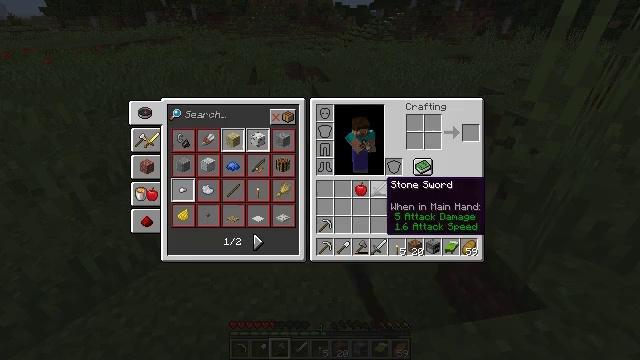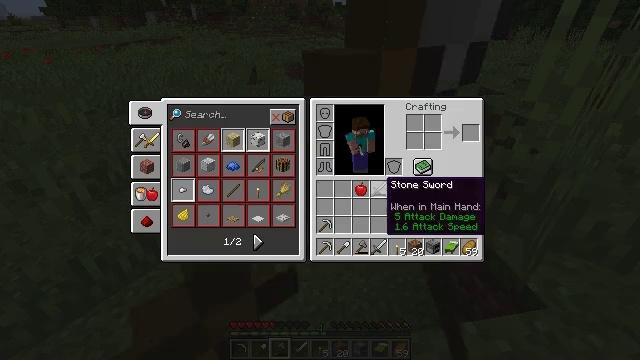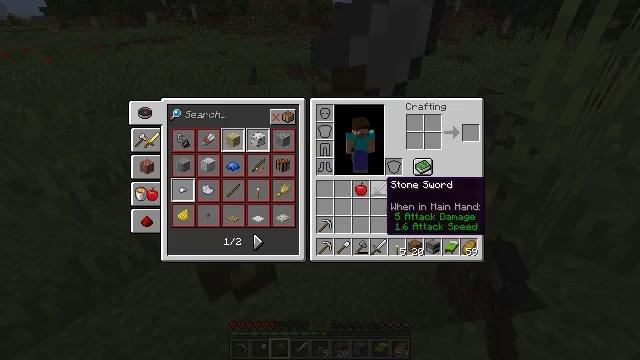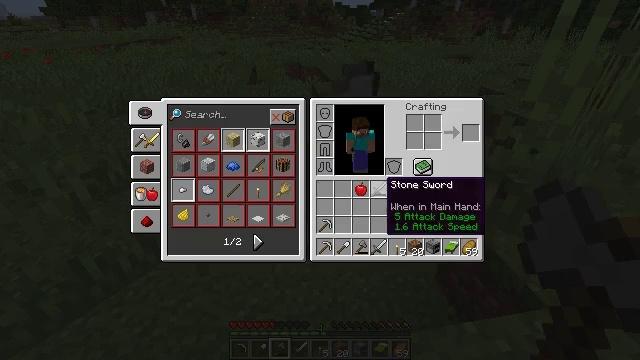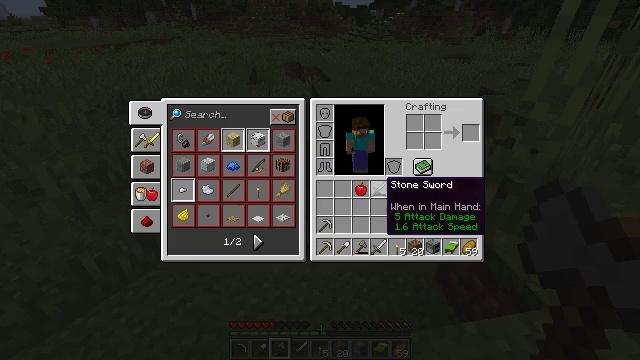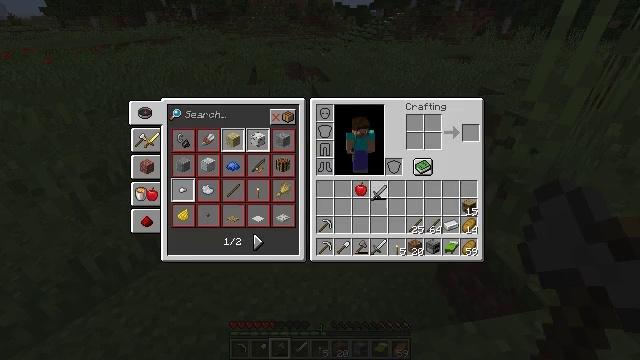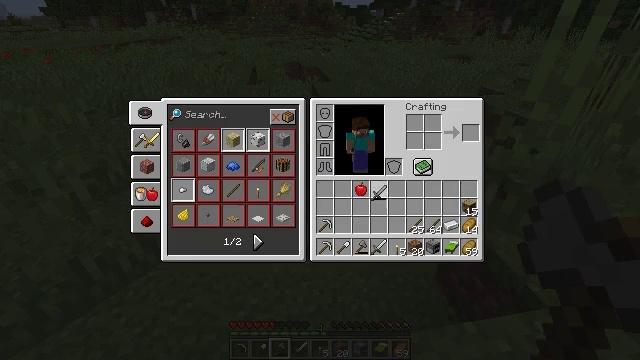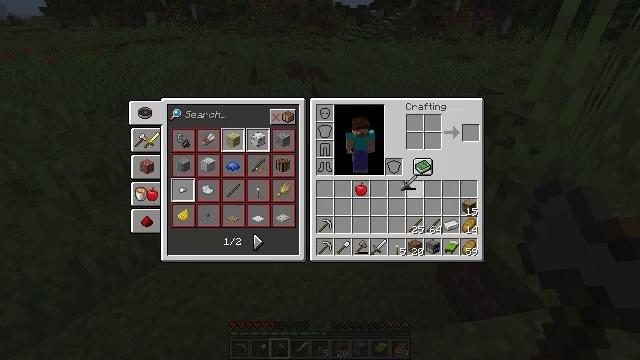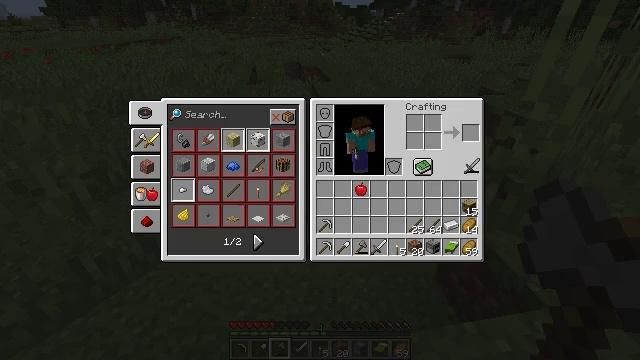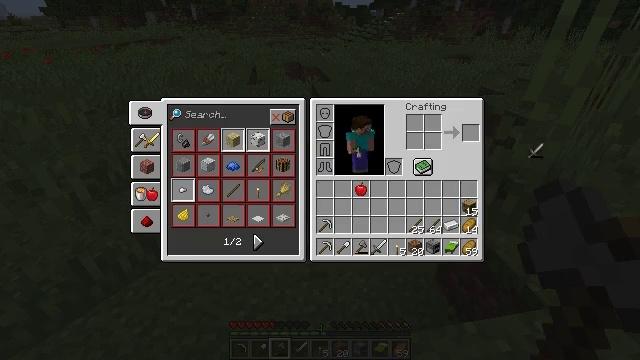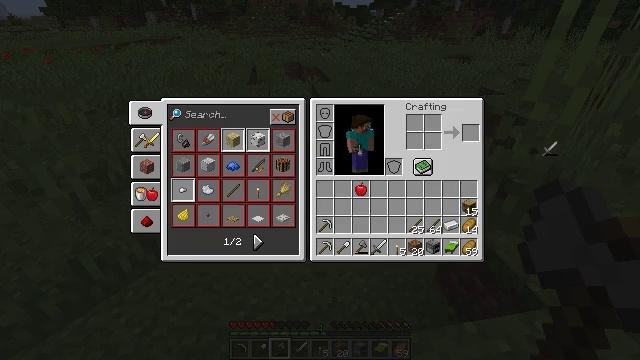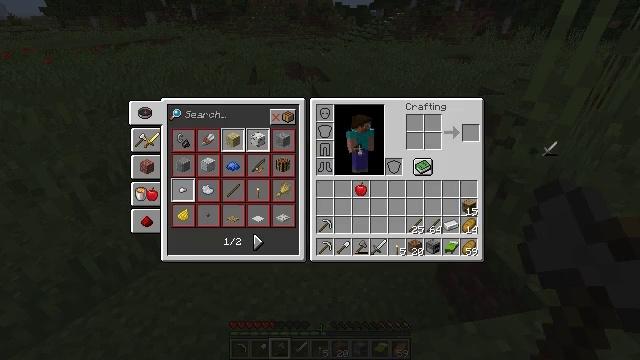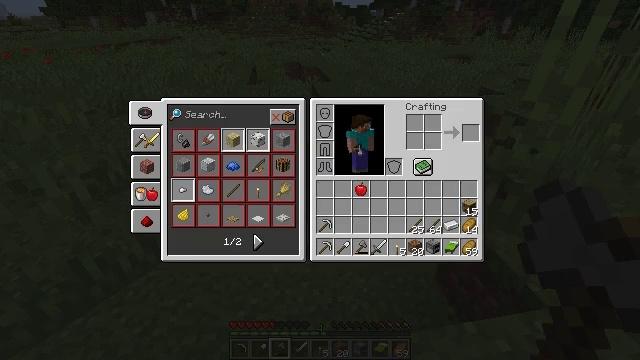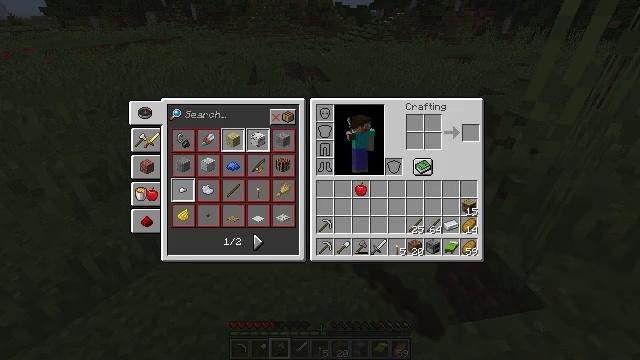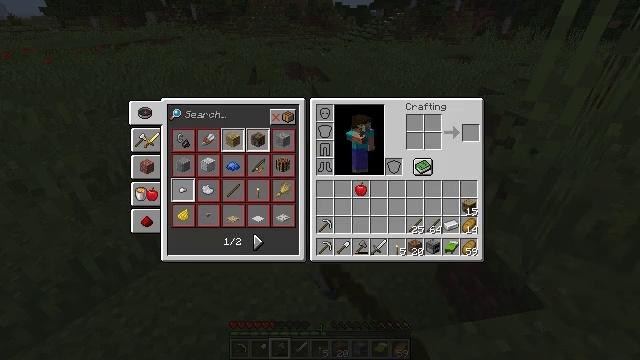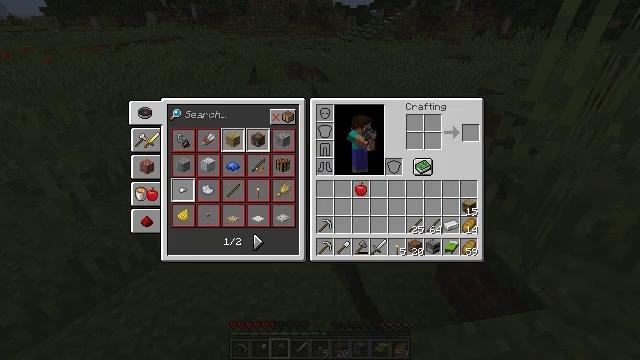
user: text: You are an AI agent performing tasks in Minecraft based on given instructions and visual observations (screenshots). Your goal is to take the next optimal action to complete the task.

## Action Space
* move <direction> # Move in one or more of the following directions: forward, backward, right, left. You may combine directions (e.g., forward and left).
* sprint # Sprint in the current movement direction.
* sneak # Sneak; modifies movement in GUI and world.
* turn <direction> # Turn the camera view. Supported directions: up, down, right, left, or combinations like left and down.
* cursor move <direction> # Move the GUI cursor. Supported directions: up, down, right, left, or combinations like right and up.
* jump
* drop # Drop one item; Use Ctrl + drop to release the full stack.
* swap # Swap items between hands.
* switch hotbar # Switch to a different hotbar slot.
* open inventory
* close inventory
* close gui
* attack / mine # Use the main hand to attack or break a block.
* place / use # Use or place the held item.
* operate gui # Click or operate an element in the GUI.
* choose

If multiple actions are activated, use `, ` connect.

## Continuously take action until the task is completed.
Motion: motion action
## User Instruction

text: Remove a stone sword from the inventory.
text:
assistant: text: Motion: open gui
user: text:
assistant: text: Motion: no_op
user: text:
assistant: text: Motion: no_op
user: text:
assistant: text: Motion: no_op
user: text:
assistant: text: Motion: operate gui
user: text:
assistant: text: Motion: operate gui
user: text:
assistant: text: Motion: cursor move right and up, operate gui
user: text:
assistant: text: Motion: cursor move right and up
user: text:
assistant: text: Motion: cursor move right and up
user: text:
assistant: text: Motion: cursor move right, operate gui
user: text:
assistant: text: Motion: operate gui
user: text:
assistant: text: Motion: no_op
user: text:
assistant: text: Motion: cursor move left
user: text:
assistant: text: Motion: cursor move left and down
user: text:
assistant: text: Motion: cursor move left and down
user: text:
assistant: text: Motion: no_op
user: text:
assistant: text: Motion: no_op